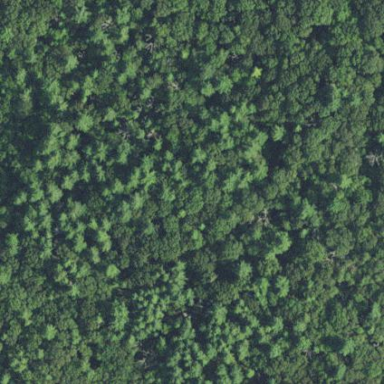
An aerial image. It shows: Needle-leaved woodland.